Field crop: maize
Growth stage: 2
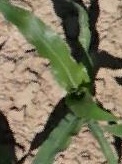
Species: maize